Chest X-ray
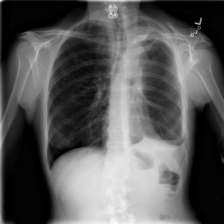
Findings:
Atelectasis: negative
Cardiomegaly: negative
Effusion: positive
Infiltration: positive
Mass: negative
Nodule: negative
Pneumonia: negative
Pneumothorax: positive
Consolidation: negative
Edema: negative
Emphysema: negative
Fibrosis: negative
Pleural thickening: negative
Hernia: negative